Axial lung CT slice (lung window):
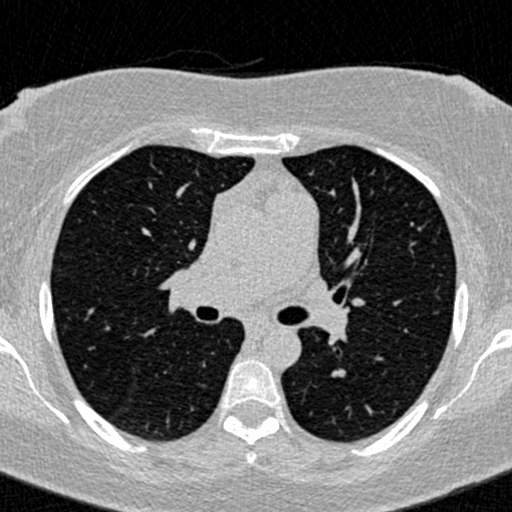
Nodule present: no